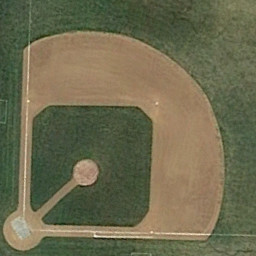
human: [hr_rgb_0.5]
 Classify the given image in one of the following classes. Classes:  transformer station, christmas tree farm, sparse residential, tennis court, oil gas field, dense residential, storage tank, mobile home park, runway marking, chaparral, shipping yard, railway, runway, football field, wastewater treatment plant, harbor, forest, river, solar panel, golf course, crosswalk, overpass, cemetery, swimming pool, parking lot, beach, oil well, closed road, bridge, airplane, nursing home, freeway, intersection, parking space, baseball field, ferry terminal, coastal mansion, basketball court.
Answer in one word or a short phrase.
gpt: baseball field